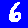
Digit: 6